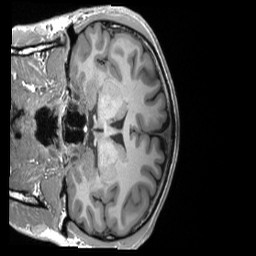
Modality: T1w
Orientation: coronal
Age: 37
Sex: male
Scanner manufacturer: siemens
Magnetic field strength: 3 T
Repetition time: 2.4 s
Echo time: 0.00224 s